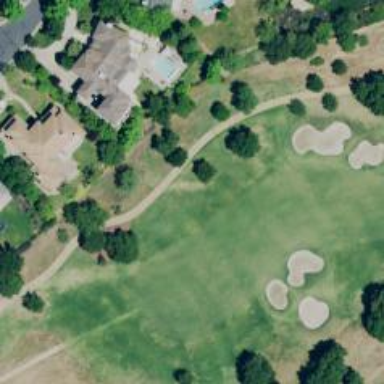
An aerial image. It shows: Service road used as golf cart path.